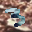
Label: 3